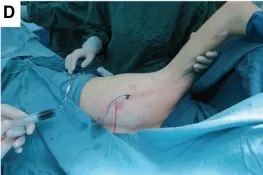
Surgery-related photographs of our patient. Preoperative frontal, lateral, and dorsal photographs of the patient (A-C).
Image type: medical_photograph (other_medical_photograph)